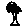
Label: tree